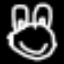
Label: frog